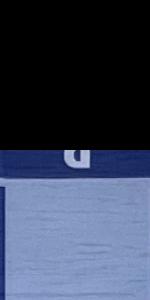
Label: Empty